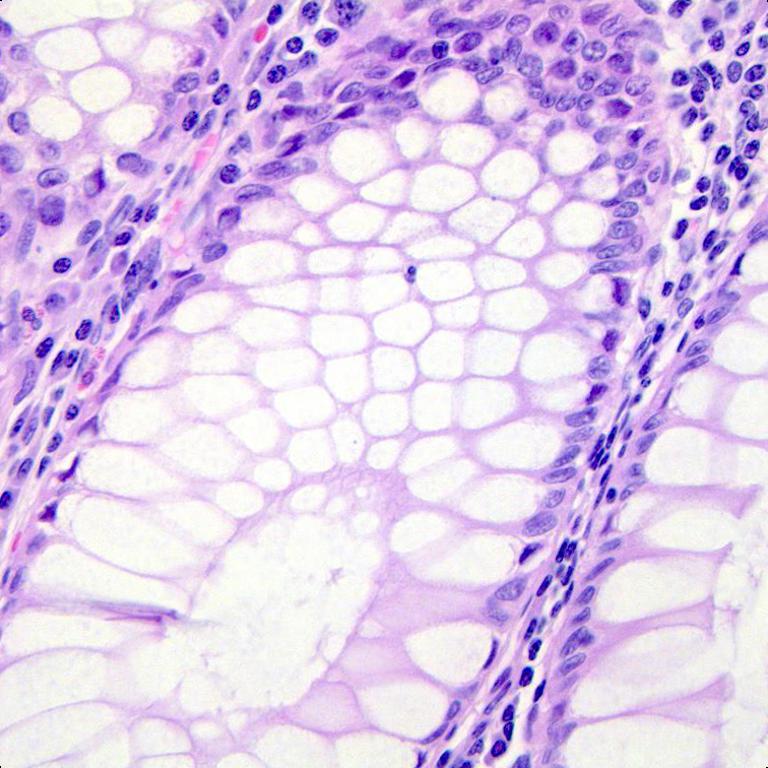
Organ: colon
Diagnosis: benign